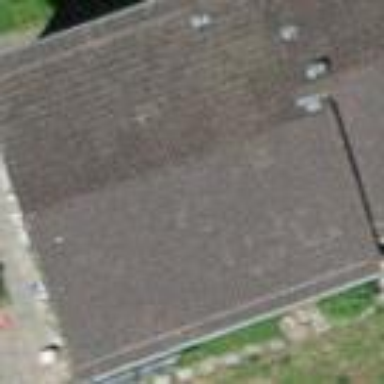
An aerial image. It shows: Building with tile roof.